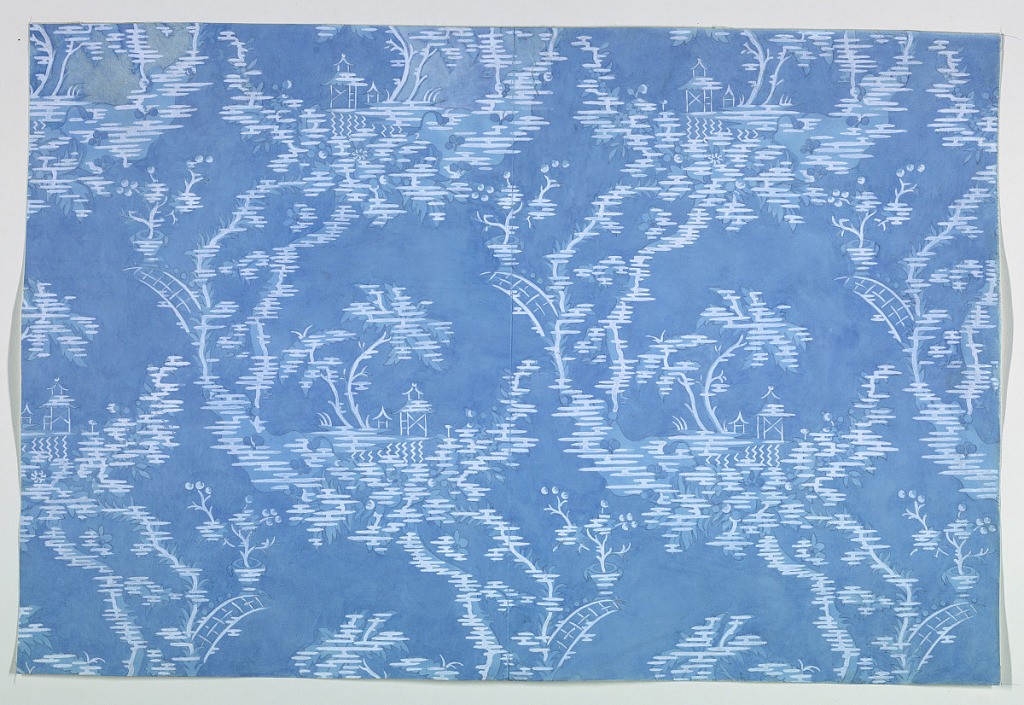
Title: Design for a Chinoiserie Wallpaper
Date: ca. 1925
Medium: Graphite, brush and gouache on heavy paper
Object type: Drawing
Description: Small islands with rustic Chinese pavilions and portion of an arching bridge, with overlays of white parallel horizontal lines complete the design.